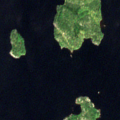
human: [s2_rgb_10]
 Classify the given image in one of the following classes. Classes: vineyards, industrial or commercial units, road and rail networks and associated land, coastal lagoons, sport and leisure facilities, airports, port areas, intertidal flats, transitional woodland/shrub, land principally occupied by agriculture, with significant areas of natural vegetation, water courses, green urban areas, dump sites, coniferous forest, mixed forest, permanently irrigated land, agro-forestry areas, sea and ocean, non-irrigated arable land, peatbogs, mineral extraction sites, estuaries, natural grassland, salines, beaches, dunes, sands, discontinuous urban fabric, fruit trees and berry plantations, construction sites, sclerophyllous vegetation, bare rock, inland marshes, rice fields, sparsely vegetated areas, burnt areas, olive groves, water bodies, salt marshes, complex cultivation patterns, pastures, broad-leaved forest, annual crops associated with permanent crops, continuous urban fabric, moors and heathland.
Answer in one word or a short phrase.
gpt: coniferous forest, water bodies